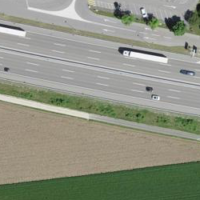
EUNIS habitat code: 57
Species observed at this site:
Vespa crabro